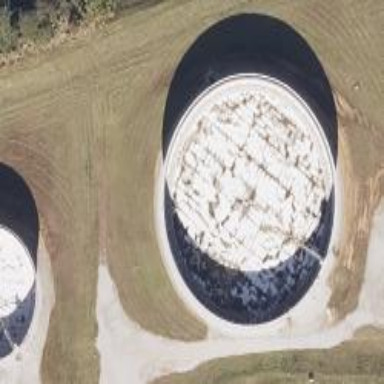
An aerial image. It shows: Storage tank which is man-made and housed in building.